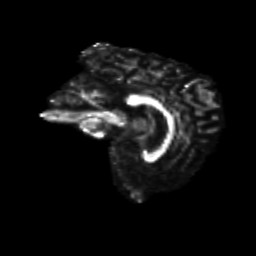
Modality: FA
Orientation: sagittal
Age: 41
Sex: male
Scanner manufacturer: siemens
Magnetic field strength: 3 T
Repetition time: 8.6 s
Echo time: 0.095 s